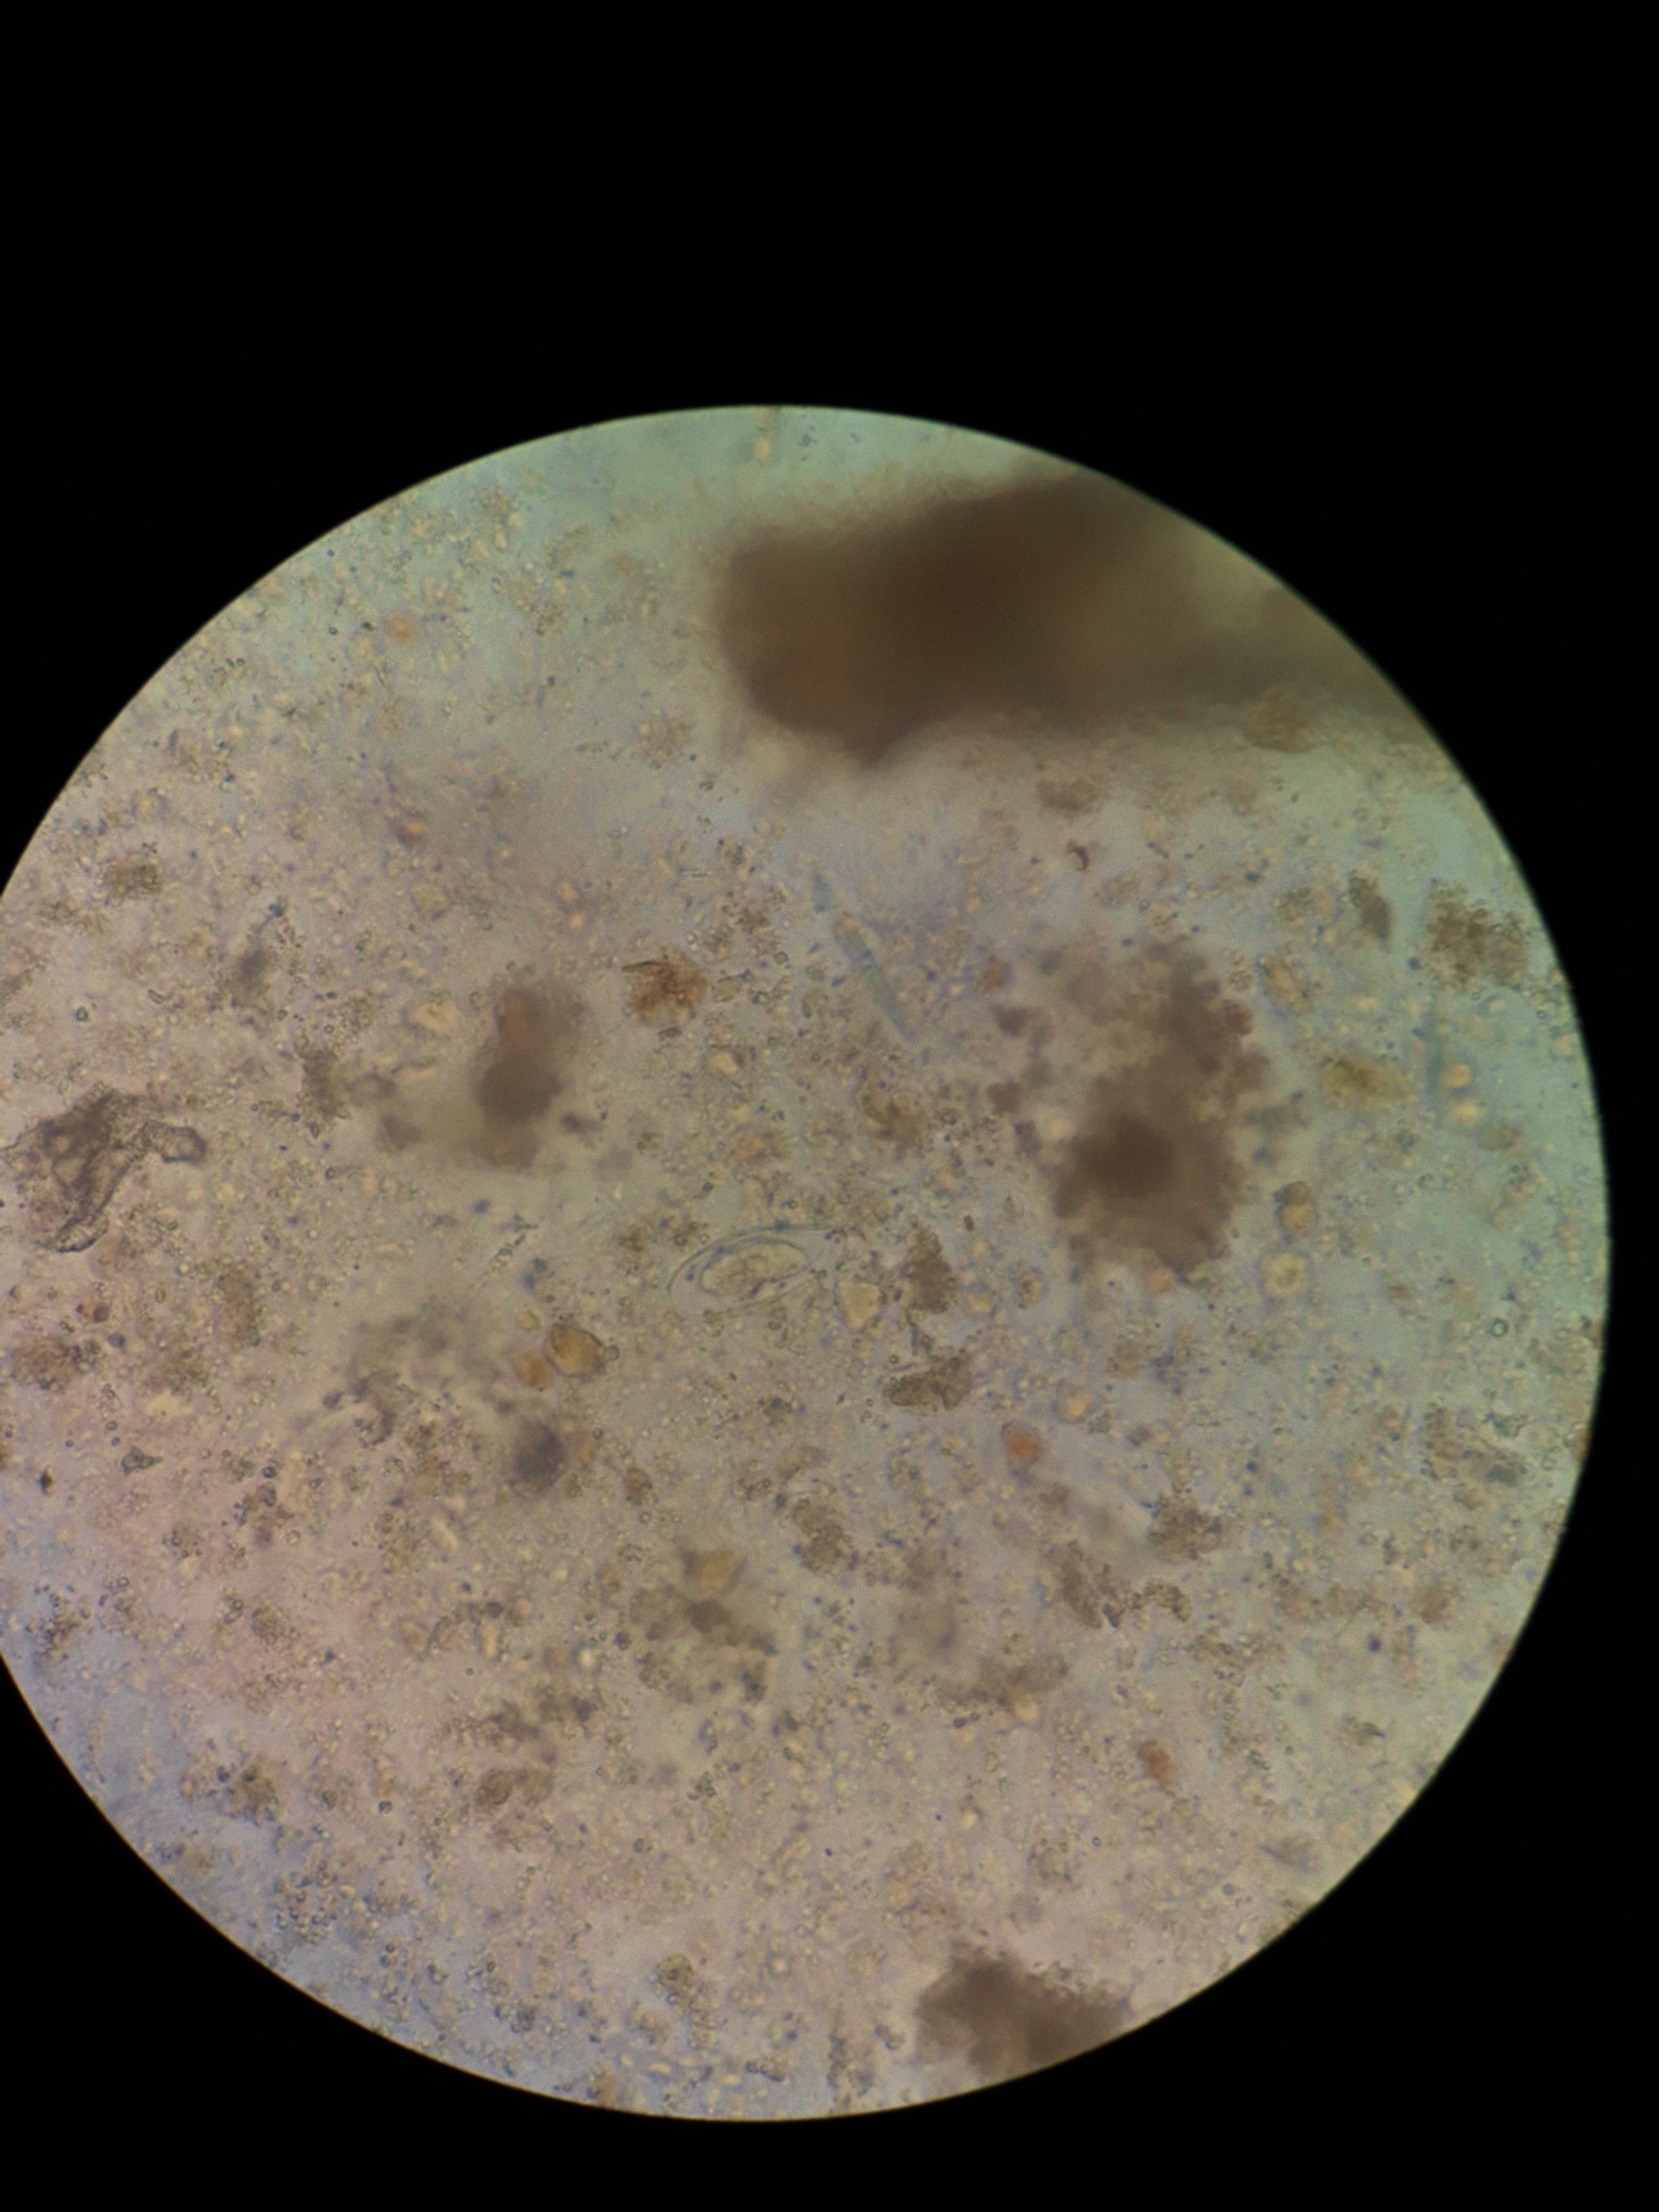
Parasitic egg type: Enterobius vermicularis